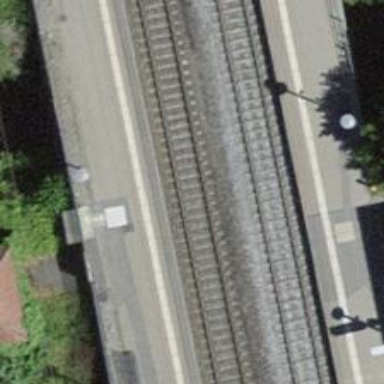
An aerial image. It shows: Single-track railway with electrified contact lines.